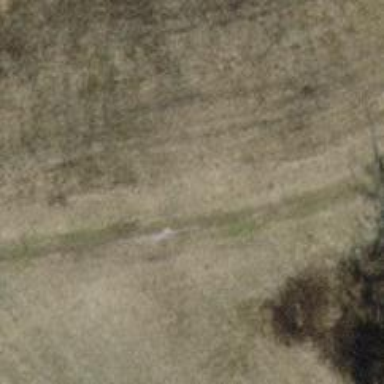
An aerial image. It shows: Grass track with grade5 tracktype.